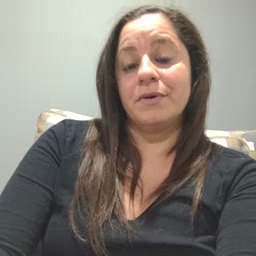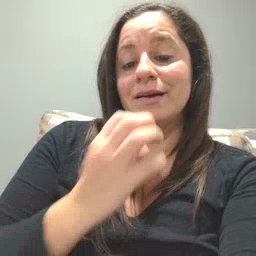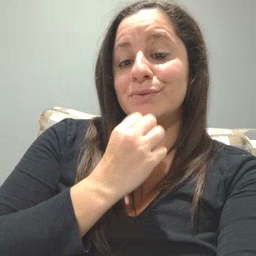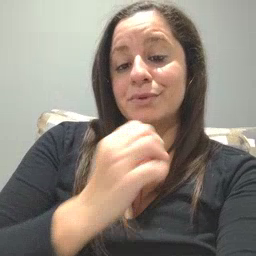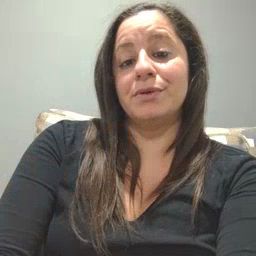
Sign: underwear